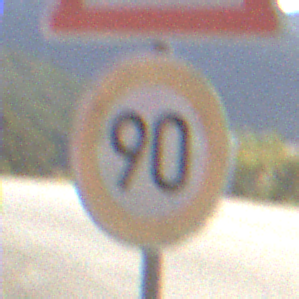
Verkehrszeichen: Geschwindigkeit90
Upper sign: KurveRechts
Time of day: MorningAfternoon
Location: Outdoor (RoadRail)
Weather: PartlyCloudy
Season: NotSpecified
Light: Natural